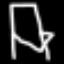
Label: chair